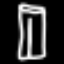
Label: pants